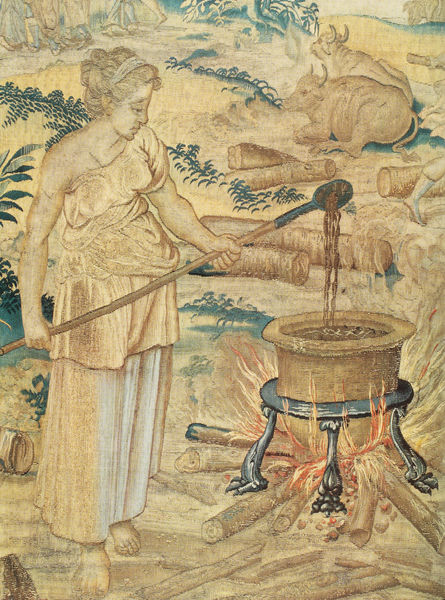
Titel: Die Frau die den Teer kocht.
Institution: Wawelschloss, Krakau, Polen
Schlagwörter: feuer, frau, holz, tiere, wiese, kühe, stoff, seide, arbeit, brunnen, topf, wise, kuh, fass, handwerk, antik, kochen, ochsen, stier, hirte, kessel, giessen, schmiede, stier#, hqandwerk